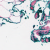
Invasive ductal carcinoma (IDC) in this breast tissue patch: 0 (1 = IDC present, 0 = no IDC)